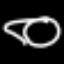
Label: octagon